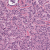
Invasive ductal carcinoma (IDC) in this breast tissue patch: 1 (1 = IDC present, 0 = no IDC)